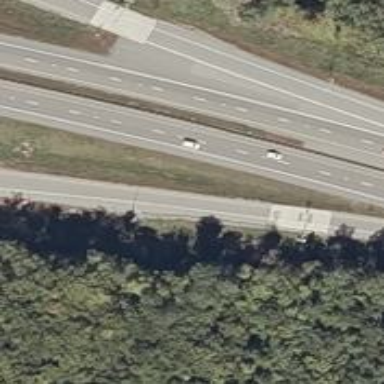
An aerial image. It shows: Motorway.